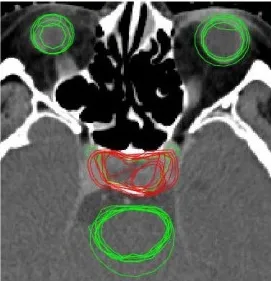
Contours superimposed on the default CT image (Pituitary adenoma).
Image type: radiology (ct)